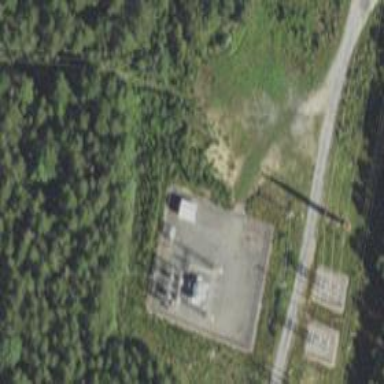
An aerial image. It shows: Distribution-level power substation.